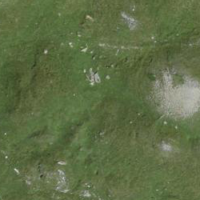
EUNIS habitat code: 26
Species observed at this site:
Carduelis citrinella